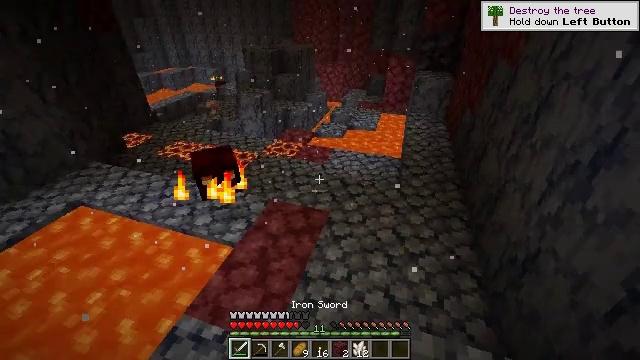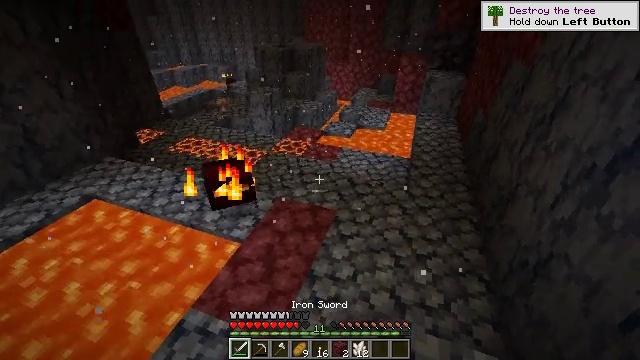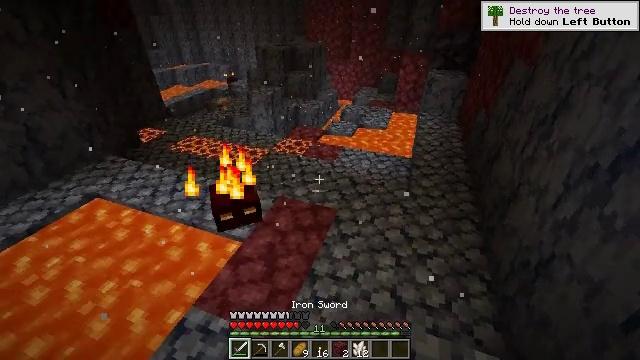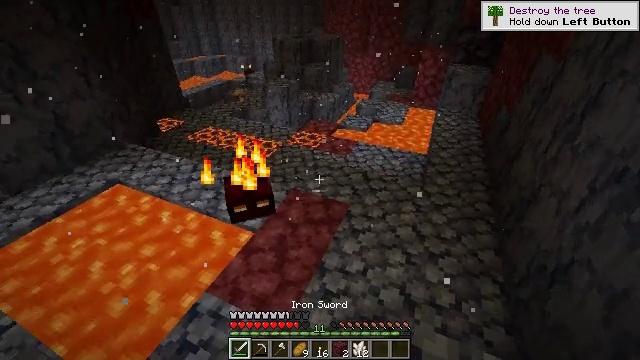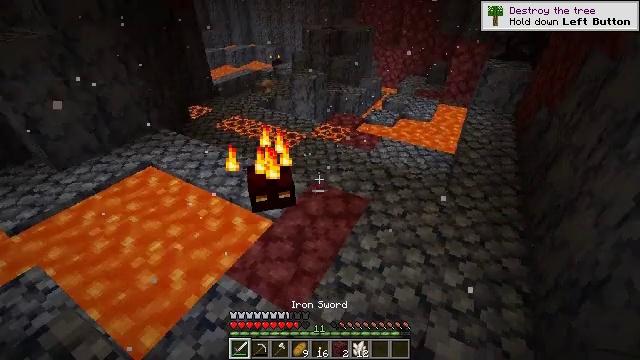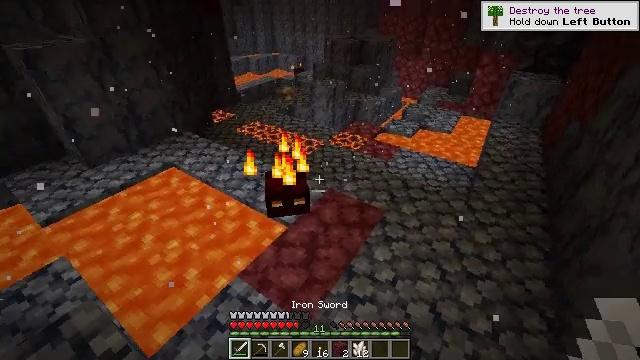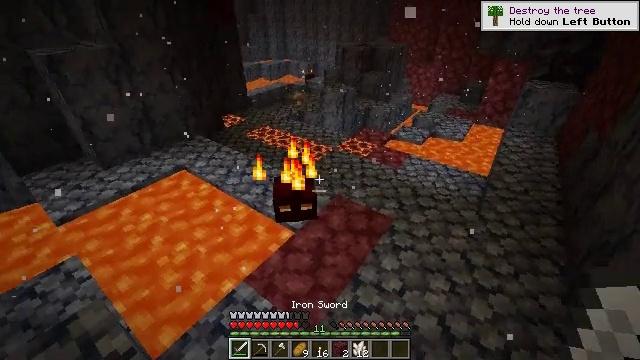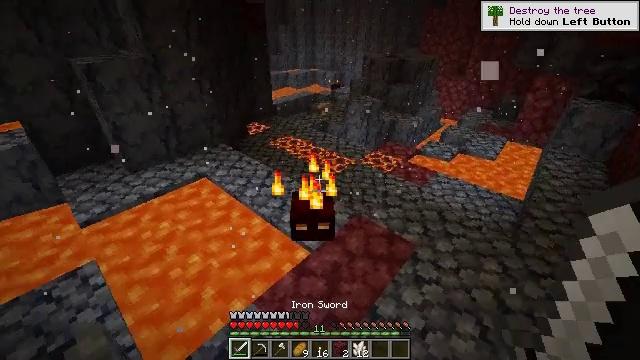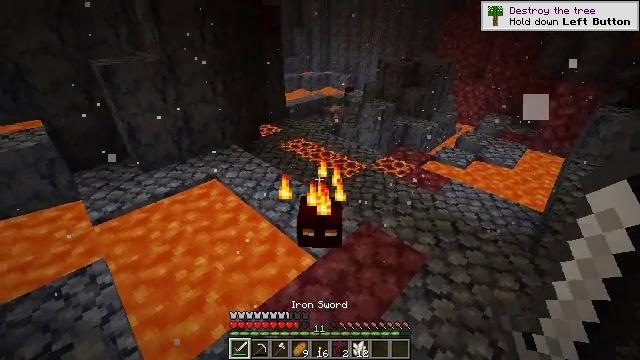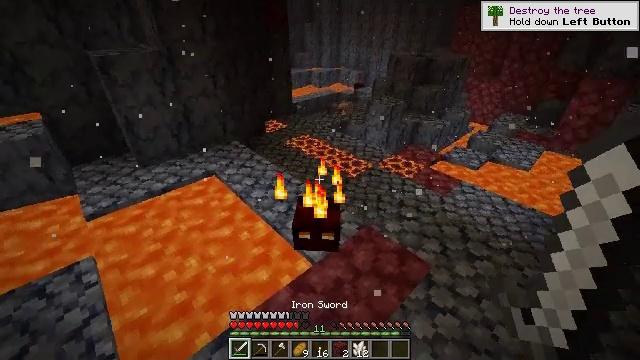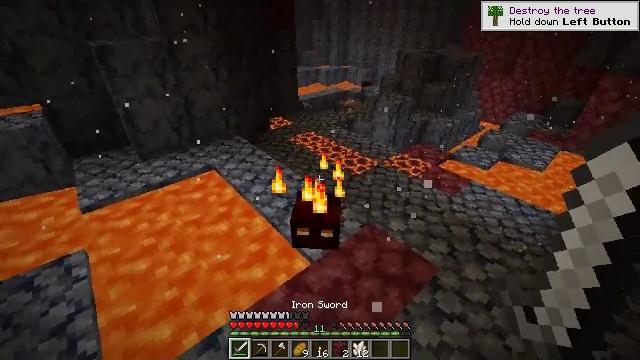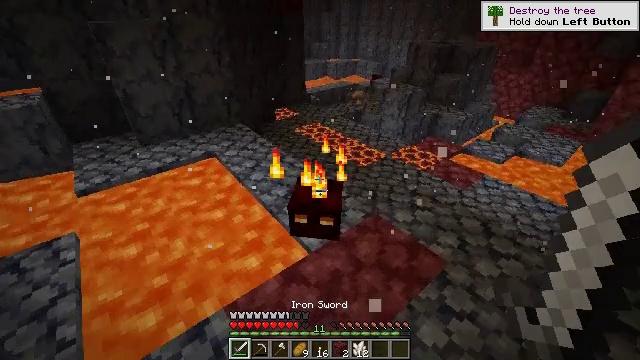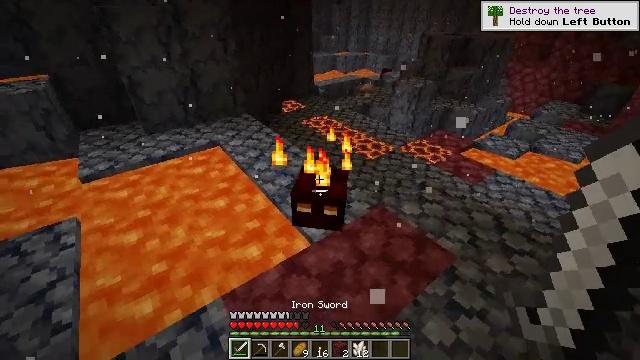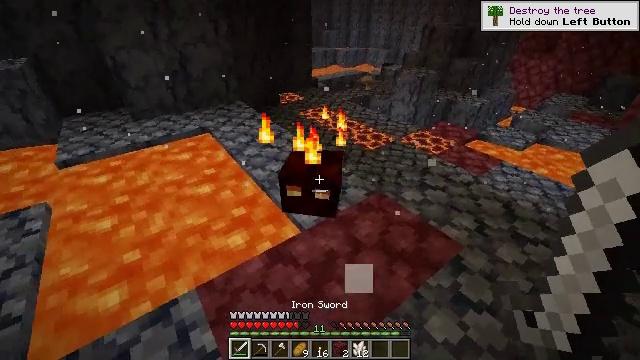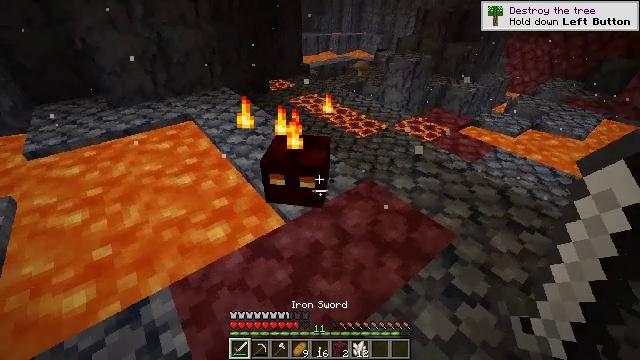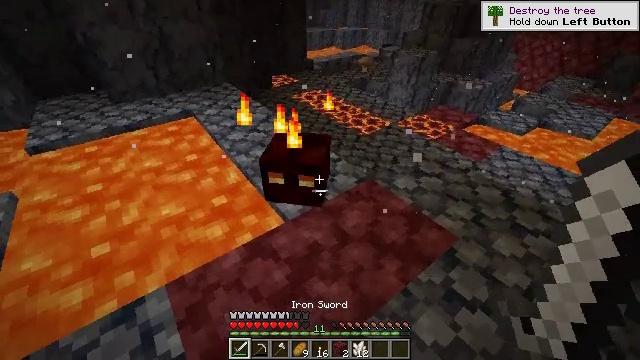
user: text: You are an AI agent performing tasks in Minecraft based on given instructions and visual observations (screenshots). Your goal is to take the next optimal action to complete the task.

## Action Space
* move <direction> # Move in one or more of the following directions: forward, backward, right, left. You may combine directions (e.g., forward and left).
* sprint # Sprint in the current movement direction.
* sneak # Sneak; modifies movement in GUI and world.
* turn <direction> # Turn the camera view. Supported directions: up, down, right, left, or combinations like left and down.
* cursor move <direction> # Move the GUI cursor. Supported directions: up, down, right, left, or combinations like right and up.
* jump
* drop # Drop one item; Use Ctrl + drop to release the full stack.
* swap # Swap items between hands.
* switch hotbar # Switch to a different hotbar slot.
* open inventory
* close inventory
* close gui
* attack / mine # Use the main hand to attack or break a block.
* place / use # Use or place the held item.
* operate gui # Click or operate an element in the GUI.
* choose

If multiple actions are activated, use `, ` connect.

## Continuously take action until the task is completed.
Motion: motion action
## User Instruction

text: Kill a magma cube.
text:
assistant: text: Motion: turn left
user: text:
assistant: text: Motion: no_op
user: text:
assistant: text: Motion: turn left and down
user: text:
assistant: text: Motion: turn left and down
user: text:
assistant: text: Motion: turn left and up
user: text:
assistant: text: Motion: move forward, turn left and up
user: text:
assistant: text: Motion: move forward, turn left and up
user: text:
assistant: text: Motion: move forward and move right, turn left
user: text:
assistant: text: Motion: move forward and move right, turn left
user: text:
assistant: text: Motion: move forward and move right, turn left
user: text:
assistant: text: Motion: move forward and move right, turn left
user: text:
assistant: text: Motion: move forward, turn left
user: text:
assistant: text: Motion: no_op
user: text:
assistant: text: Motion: turn right and down
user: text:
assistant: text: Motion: turn left
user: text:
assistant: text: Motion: turn left
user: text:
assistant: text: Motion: turn left and up
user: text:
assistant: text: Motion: turn left and up
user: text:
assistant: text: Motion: turn left and up
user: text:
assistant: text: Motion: turn left and up
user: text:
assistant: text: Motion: attack / mine
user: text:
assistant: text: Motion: attack / mine
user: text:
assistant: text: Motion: attack / mine
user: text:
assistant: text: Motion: attack / mine
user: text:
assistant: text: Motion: no_op
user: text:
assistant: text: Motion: no_op